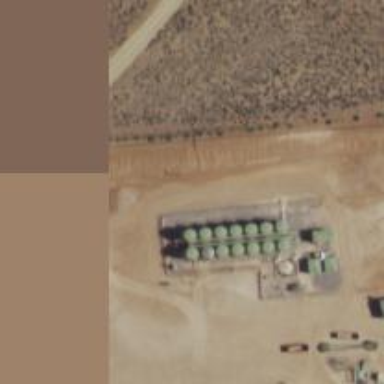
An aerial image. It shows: Storage tank that is man-made.